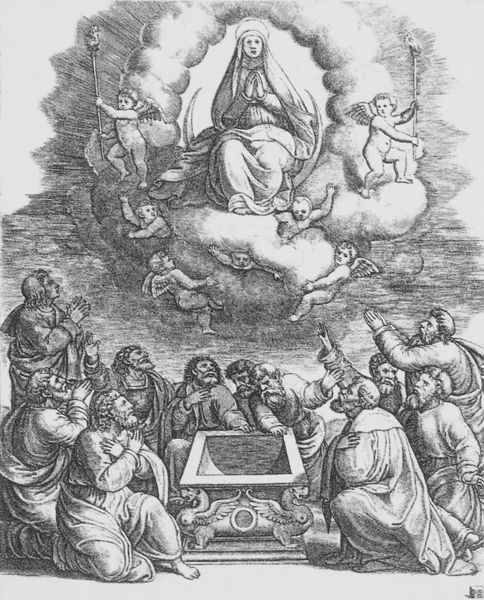
Titel: Mariä Himmelfahrt
Künstler: Raffael
Institution: Paris, Bibliothèque Nationale
Schlagwörter: himmel, menschen, sitzen, grau, männer, zeichnung, wolke, bart, engel, putto, leer, leere, weis, könig, barfuss, flamme, schweben, mondsichel, knien, beten, grab, jesus, jünger, putten, maria, fackel, himmelfahrt, haende, apotheose, betten, apostel, himmelskönigin, fluegel, maria himmelfahrt, offenes grab, sond